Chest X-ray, AP view. Patient: 50 years old, sex M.
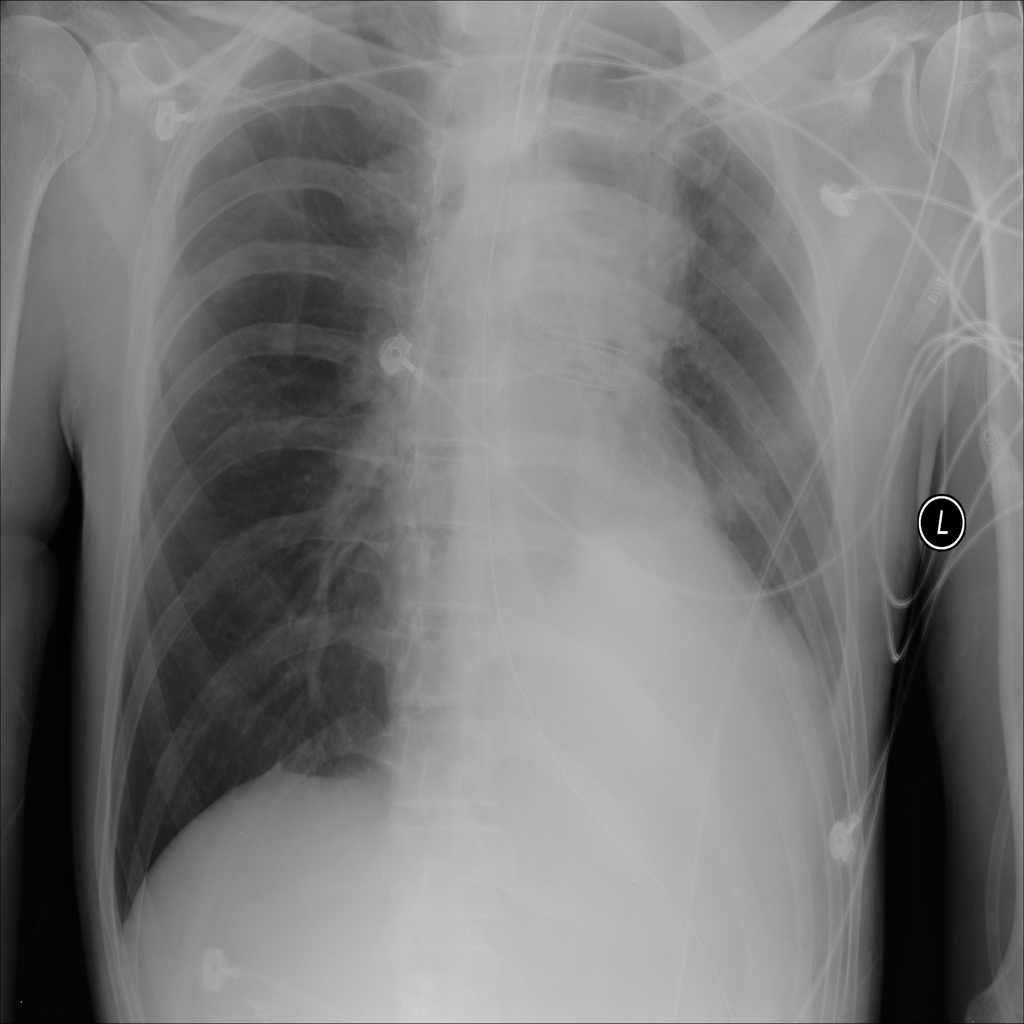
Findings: Mass